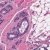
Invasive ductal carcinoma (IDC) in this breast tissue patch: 1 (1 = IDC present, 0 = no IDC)